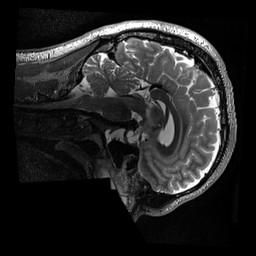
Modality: T2w
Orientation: sagittal
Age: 32
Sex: male
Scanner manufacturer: siemens
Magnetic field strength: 3 T
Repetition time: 3.2 s
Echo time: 0.564 s